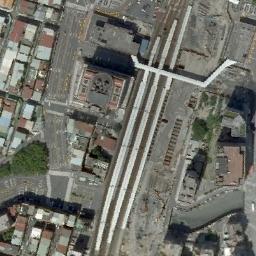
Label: railway_station